Question: Count the number of objects in the diagram.
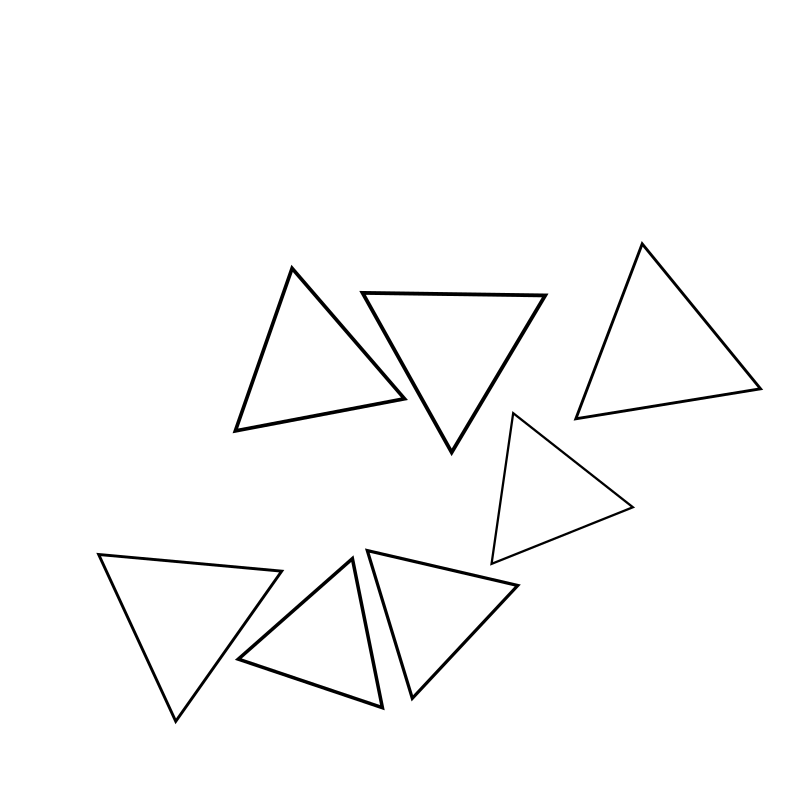
Answer: 7